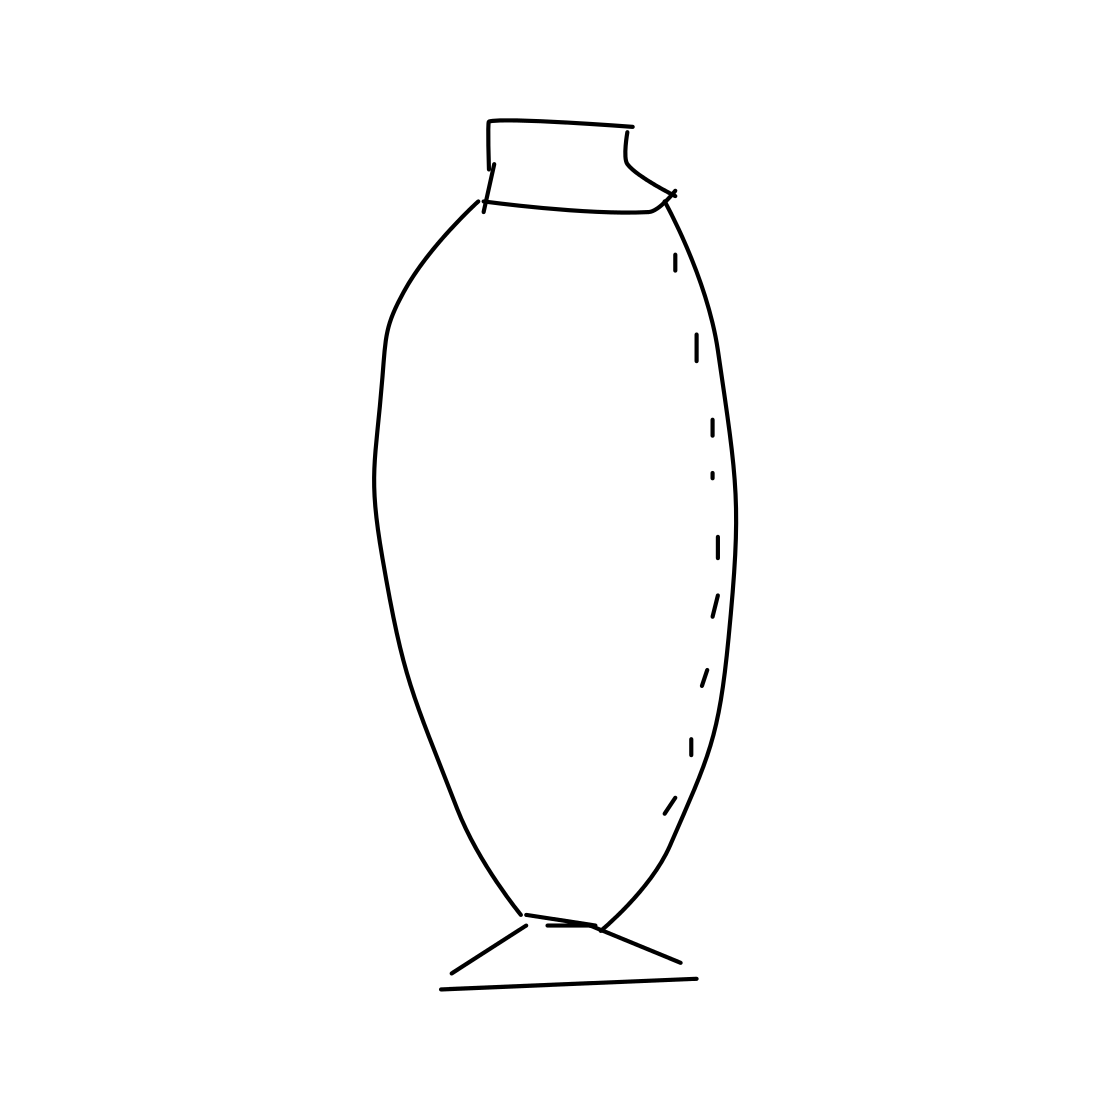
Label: vase